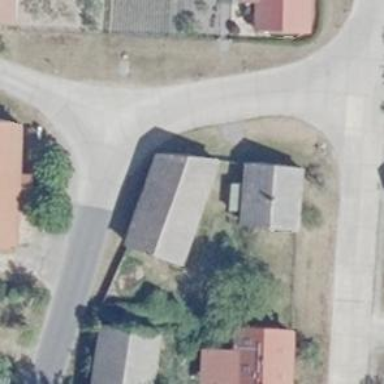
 oriented along the structure. The roof is painted grey."